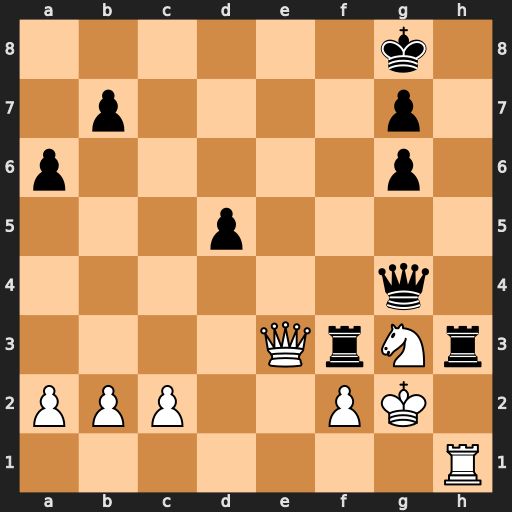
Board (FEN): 6k1/1p4p1/p5p1/3p4/6q1/4QrNr/PPP2PK1/7R
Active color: w
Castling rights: -
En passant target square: -
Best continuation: Qxf3 Qxf3+ Kxf3 Rxh1 Nxh1